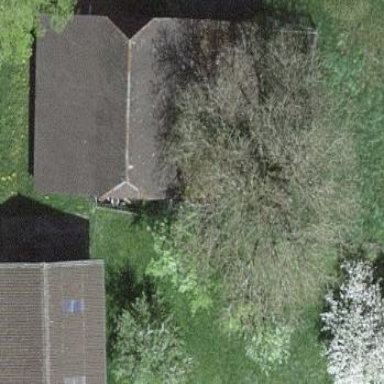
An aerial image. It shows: Rural barn.